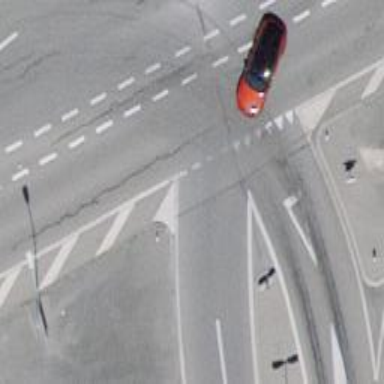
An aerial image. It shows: Road with "give way" sign.